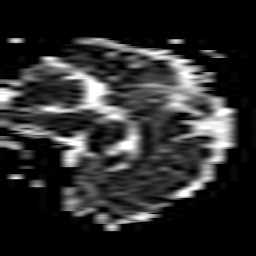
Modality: ADC
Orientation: sagittal
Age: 49
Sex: female
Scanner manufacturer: philips
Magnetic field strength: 3 T
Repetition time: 4.297 s
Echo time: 0.07459 s